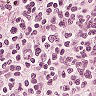
Metastatic tissue present: no